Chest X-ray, AP view. Patient: 21 years old, sex M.
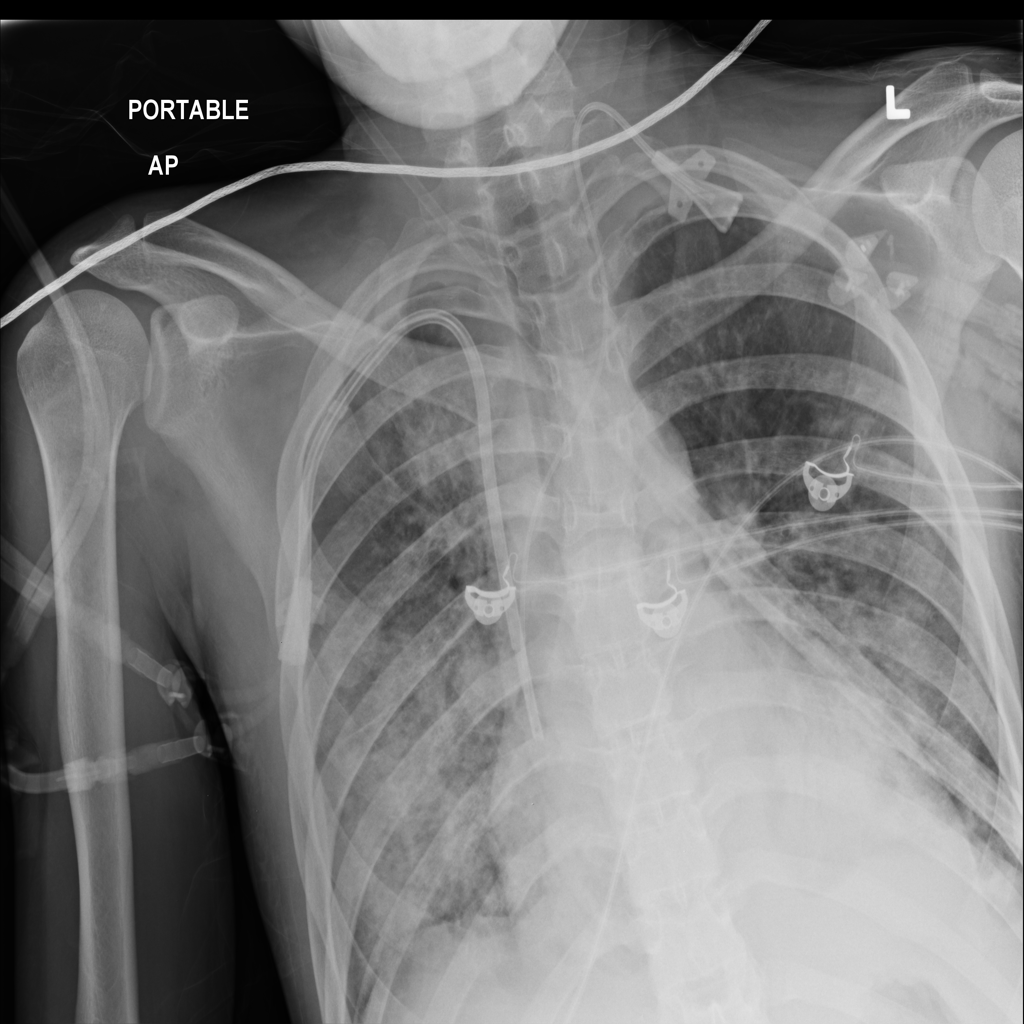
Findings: Edema